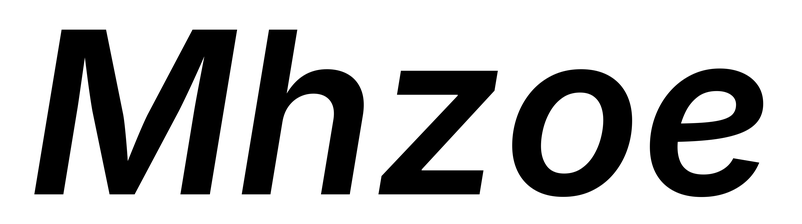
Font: Inter-Italic_SemiBold_Italic